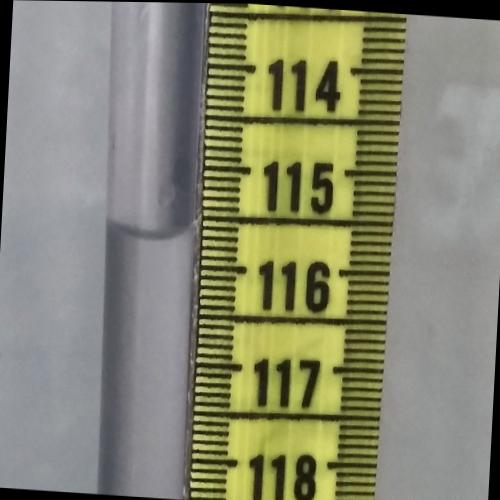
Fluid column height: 115.7 cm